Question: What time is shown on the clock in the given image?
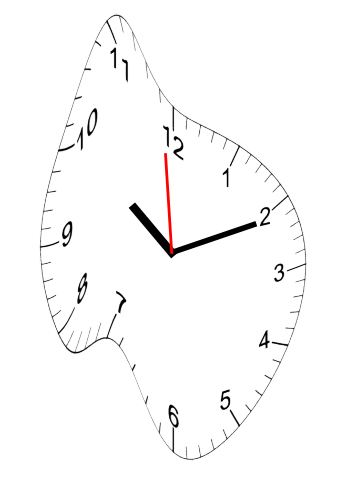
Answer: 10:10:59